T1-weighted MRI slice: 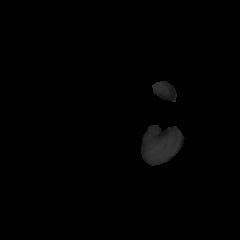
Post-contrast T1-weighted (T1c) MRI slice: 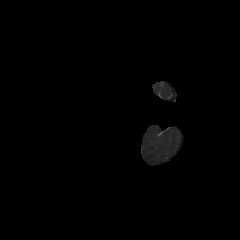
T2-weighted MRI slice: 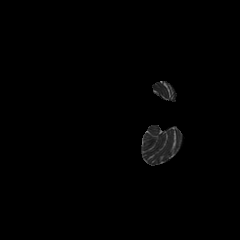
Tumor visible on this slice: no